Field crop: maize
Growth stage: 1
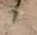
Species: atriplex